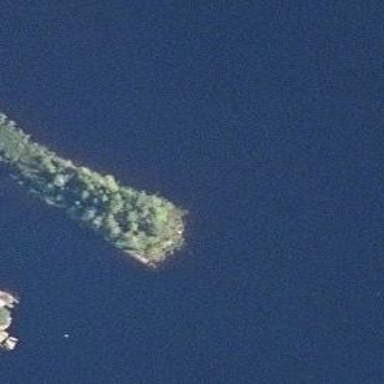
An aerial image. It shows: Islet.